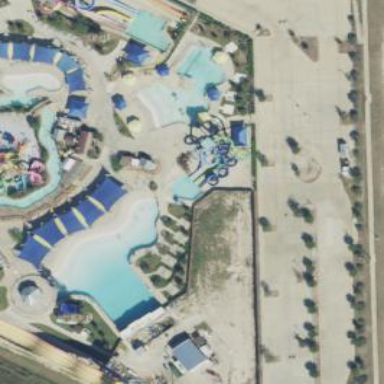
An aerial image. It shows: Water slide attraction.